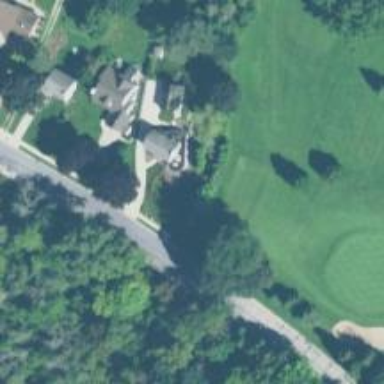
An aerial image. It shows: Golf tee.